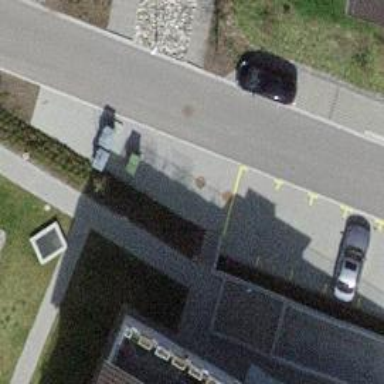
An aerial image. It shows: Road with steps.